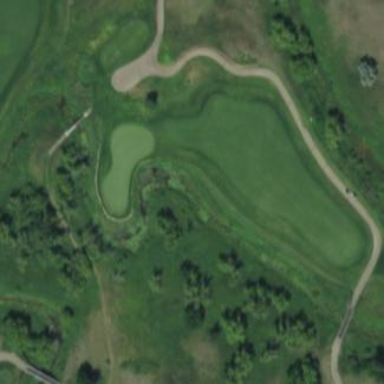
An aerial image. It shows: Rough area on grassy golf course.